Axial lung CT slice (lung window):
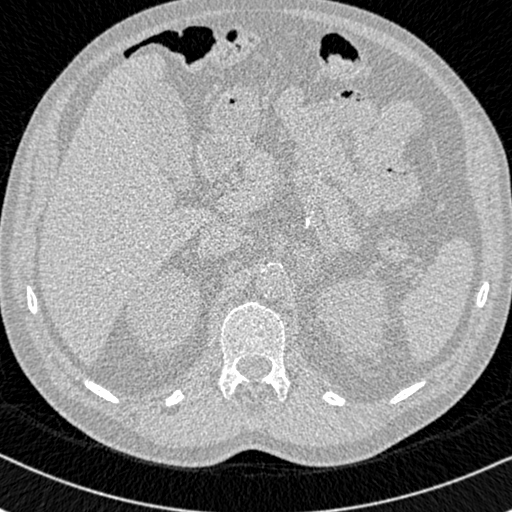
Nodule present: no